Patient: sex F, age 61
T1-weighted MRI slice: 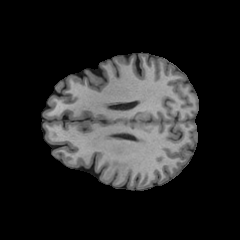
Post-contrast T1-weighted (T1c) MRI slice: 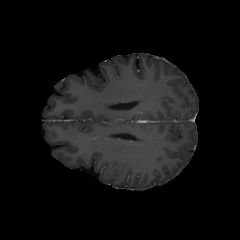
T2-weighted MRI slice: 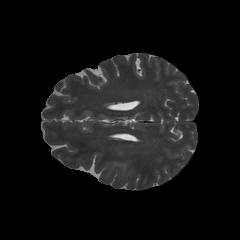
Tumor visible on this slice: yes
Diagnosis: Glioblastoma, IDH-wildtype
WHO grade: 4